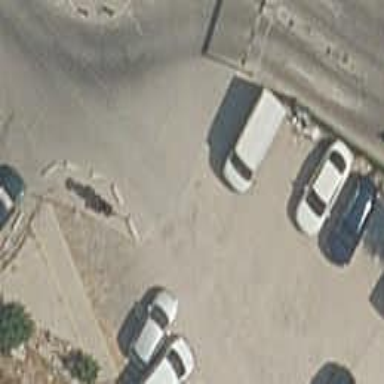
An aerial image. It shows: Charging station.